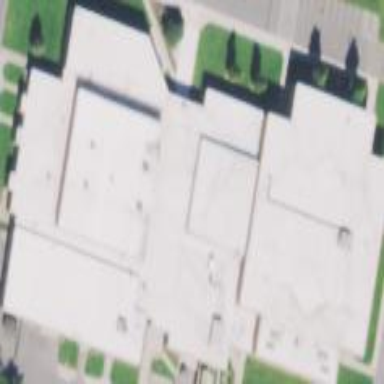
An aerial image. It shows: School building.